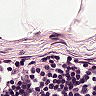
Metastatic tissue present: no